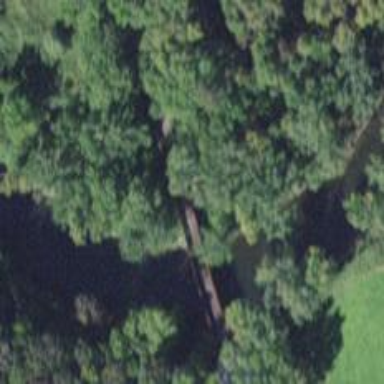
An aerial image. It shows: Bridge over railway line.